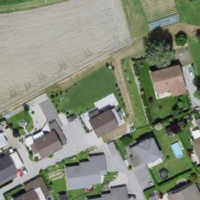
EUNIS habitat code: 55
Species observed at this site:
Fagus sylvatica